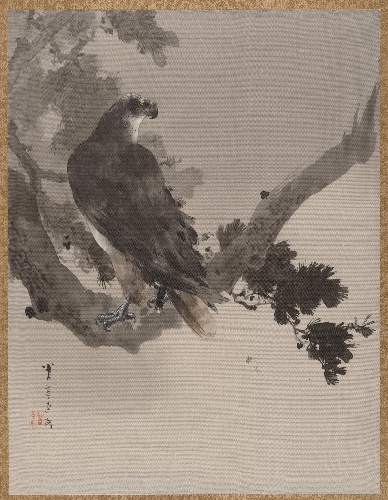
Artist: Watanabe Seitei
Artist bio: Japanese, 1851–1918
Date: ca. 1887
Object type: Album leaf
Classification: Paintings
Medium: Album leaf; ink and color on silk
Culture: Japan
Period: Meiji period (1868–1912)
Dimensions: 14 x 10 3/4 in. (35.6 x 27.3 cm)
Department: Asian Art
Credit line: Charles Stewart Smith Collection, Gift of Mrs. Charles Stewart Smith, Charles Stewart Smith Jr., and Howard Caswell Smith, in memory of Charles Stewart Smith, 1914
Accession year: 1914
Repository: Metropolitan Museum of Art, New York, NY
Tags: Eagles